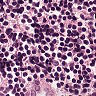
Metastatic tissue present: no